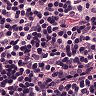
Metastatic tissue present: no